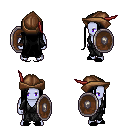
a pixel art fantasy rpg character, male body template, dark elf, purple skin, gray robe, teal pants, black extra-long hairstyle, leather cap, bracelets, black slippers, shield, four views (front, back, left, right), 2x2 character sprite sheet, small pixel art, hard edges, no anti-aliasing